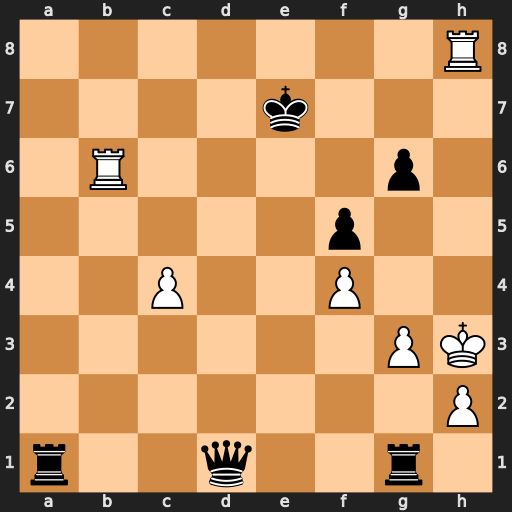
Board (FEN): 7R/4k3/1R4p1/5p2/2P2P2/6PK/7P/r2q2r1
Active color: w
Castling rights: -
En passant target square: -
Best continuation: Rh7+ Ke8 Rb8+ Qd8 Rh8+